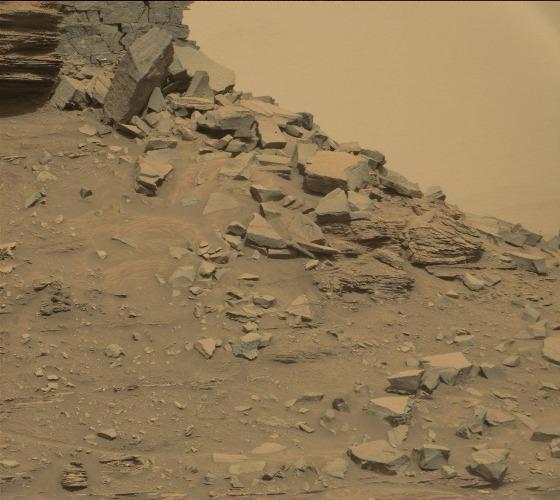
Terrain classes present: Bedrock, Gravel / Sand / Soil, Rock, Shadow, Sky / Distant Mountains